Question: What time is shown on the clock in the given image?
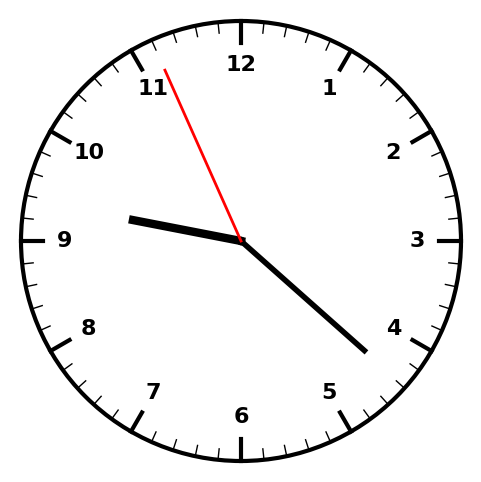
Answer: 09:21:56